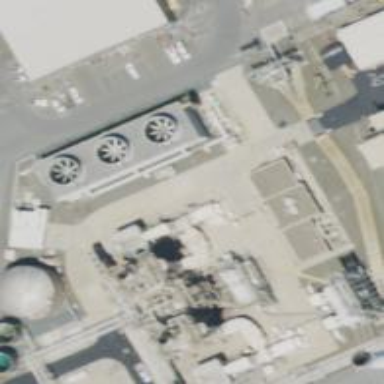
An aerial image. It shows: Gas turbine generator powered by gas.